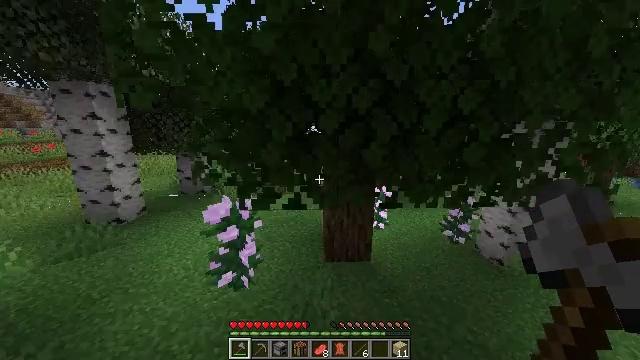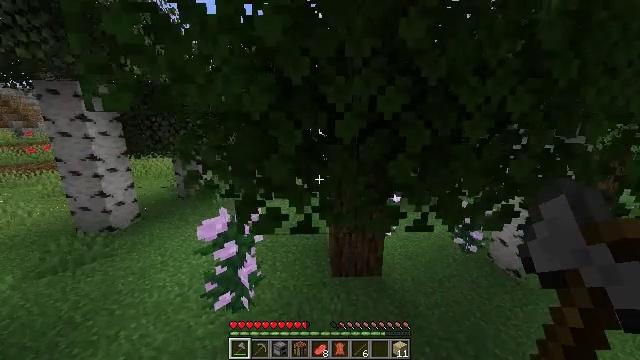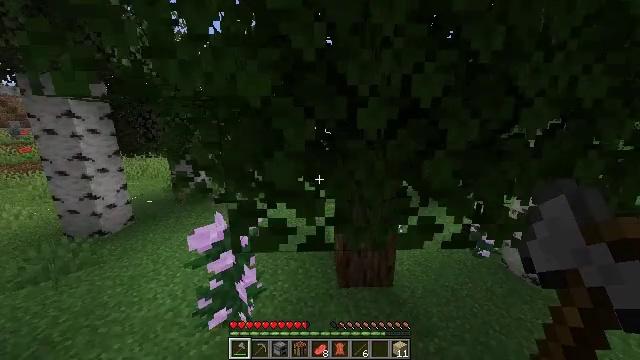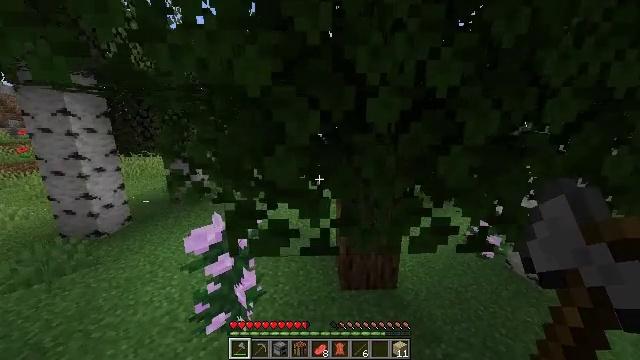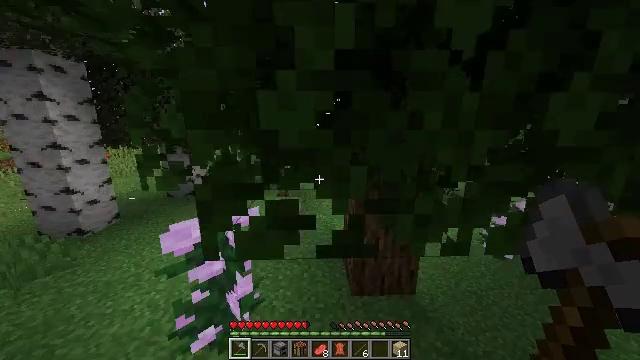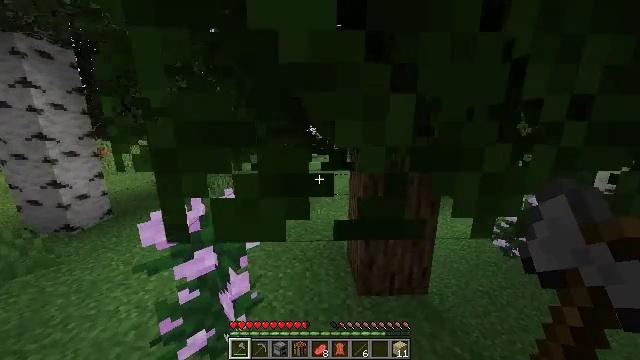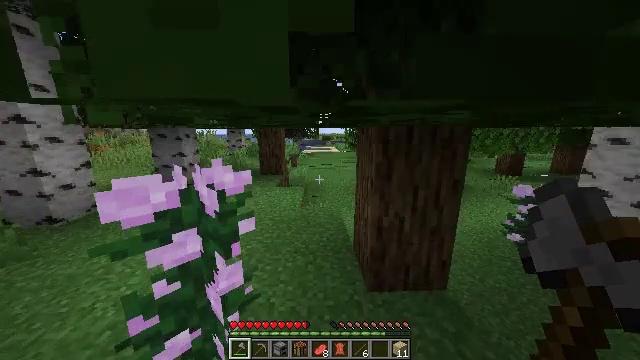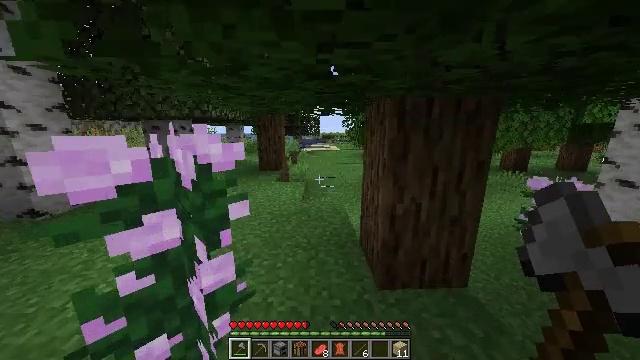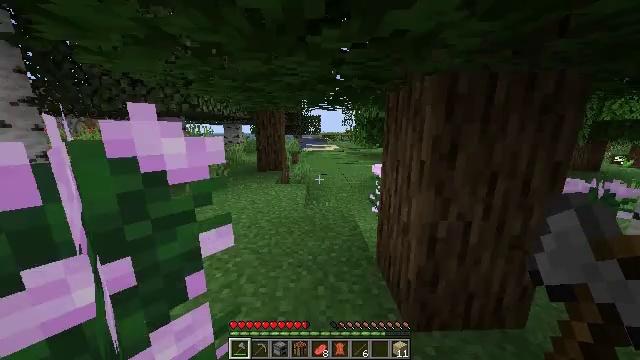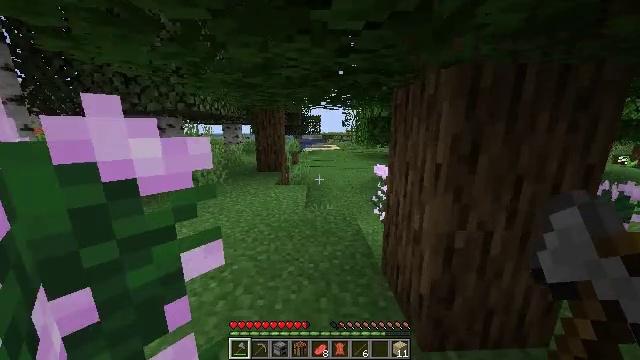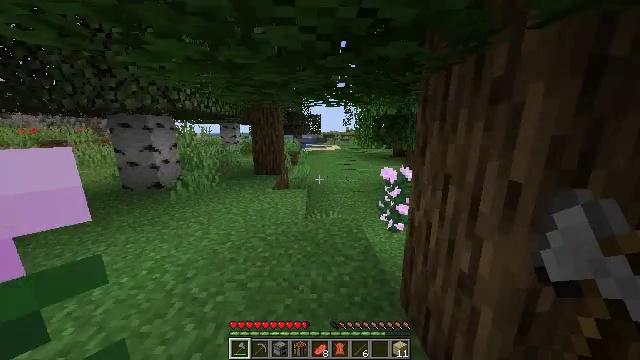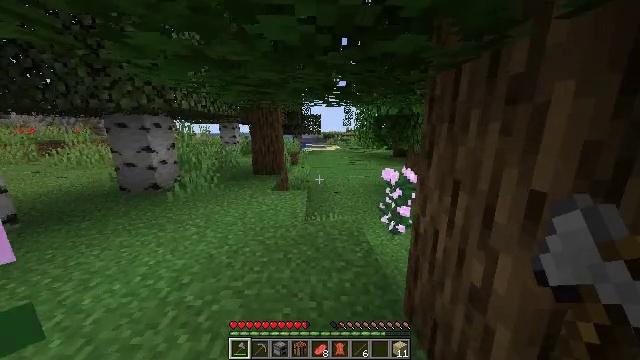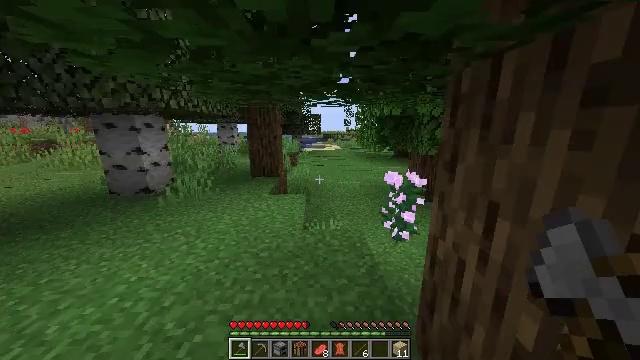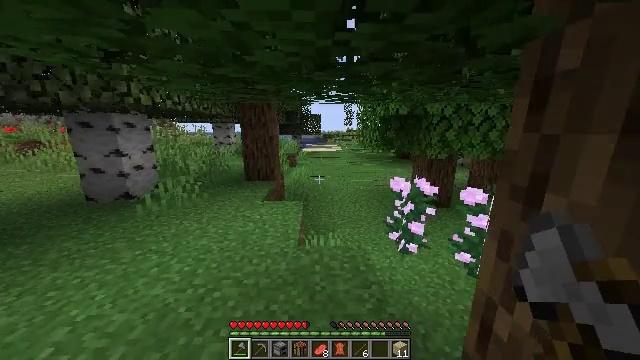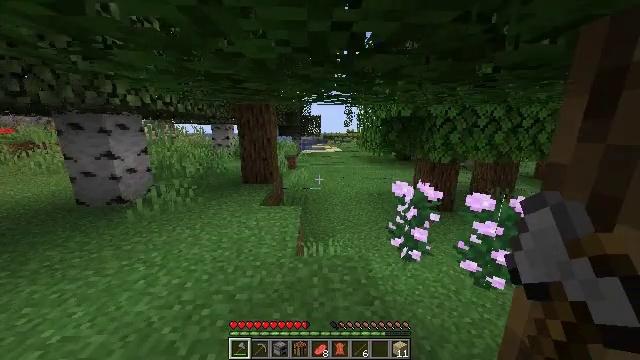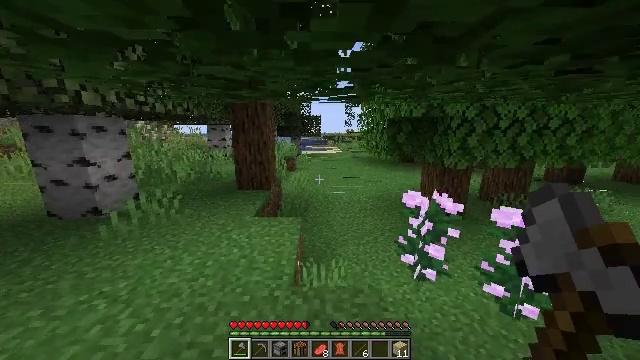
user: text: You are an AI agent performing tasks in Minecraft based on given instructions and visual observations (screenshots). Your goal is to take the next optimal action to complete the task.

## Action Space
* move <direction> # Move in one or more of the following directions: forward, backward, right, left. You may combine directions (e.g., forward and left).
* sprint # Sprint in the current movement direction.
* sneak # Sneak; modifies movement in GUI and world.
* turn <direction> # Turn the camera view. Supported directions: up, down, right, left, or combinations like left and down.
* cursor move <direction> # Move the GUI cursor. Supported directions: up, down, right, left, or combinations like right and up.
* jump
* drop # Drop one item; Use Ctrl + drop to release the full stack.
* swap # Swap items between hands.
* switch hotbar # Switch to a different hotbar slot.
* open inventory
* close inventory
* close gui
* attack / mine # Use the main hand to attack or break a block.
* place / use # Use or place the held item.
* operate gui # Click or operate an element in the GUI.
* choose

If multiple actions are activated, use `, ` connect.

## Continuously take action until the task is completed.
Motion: motion action
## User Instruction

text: Remove a birch sapling from the inventory.
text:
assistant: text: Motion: move forward, sprint
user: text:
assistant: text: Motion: move forward, sprint
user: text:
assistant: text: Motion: move forward, sprint
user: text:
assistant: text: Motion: move forward, sprint
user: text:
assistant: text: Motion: move forward, sprint
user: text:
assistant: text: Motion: move forward, sprint
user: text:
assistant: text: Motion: move forward, sprint
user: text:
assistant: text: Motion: move forward, sprint
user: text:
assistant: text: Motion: move forward, sprint
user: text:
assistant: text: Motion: move forward, sprint
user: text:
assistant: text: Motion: move forward, sprint
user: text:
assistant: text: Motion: move forward, sprint
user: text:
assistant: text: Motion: move forward, sprint
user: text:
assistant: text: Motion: move forward, sprint, jump
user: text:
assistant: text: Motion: move forward, sprint, jump
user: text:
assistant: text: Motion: move forward, sprint, jump
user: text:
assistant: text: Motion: move forward, sprint
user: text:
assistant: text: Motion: move forward, sprint, jump
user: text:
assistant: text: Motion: move forward, sprint, jump
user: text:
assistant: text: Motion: move forward, sprint, jump
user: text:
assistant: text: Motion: move forward, sprint, jump
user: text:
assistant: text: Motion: move forward, sprint, jump
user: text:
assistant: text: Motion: move forward, sprint, jump
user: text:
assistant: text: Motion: move forward, sprint, jump
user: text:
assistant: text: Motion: move forward, sprint
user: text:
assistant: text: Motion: move forward, sprint
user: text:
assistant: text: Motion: move forward, sprint
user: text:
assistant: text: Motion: move forward, sprint
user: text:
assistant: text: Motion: move forward, sprint
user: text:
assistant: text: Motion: move forward, sprint